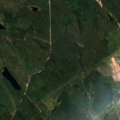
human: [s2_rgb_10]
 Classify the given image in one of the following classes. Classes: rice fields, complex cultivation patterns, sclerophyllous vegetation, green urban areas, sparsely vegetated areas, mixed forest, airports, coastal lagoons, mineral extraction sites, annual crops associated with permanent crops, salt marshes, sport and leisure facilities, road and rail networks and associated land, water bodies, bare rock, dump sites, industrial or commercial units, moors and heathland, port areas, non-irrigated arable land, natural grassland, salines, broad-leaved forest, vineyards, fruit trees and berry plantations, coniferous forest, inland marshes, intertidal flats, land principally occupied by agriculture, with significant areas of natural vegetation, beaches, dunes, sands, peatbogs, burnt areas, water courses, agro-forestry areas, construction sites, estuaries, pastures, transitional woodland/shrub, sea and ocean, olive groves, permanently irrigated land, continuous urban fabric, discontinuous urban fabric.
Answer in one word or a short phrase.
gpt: coniferous forest